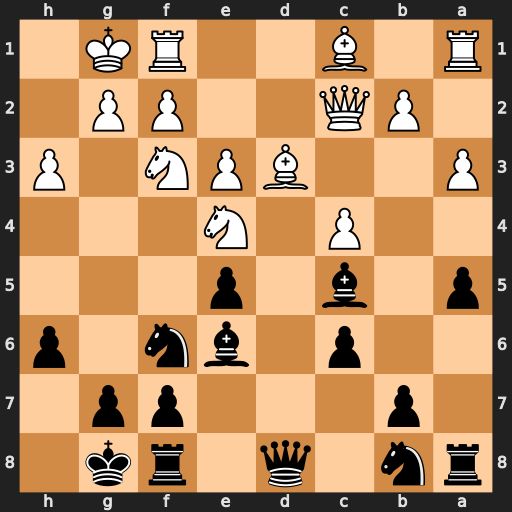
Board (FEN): rn1q1rk1/1p3pp1/2p1bn1p/p1b1p3/2P1N3/P2BPN1P/1PQ2PP1/R1B2RK1
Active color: b
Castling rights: -
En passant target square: -
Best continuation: Nxe4 Bxe4 f5